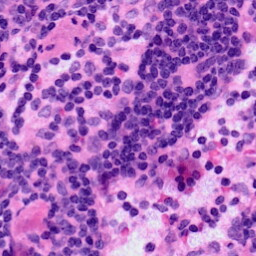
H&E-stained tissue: LymphNode